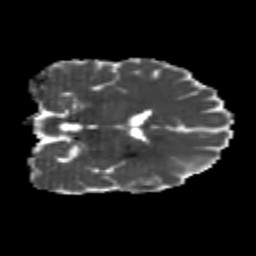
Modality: MD
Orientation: coronal
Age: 26
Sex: male
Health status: healthy
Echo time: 0.074 s